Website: macys
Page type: customer-info-address
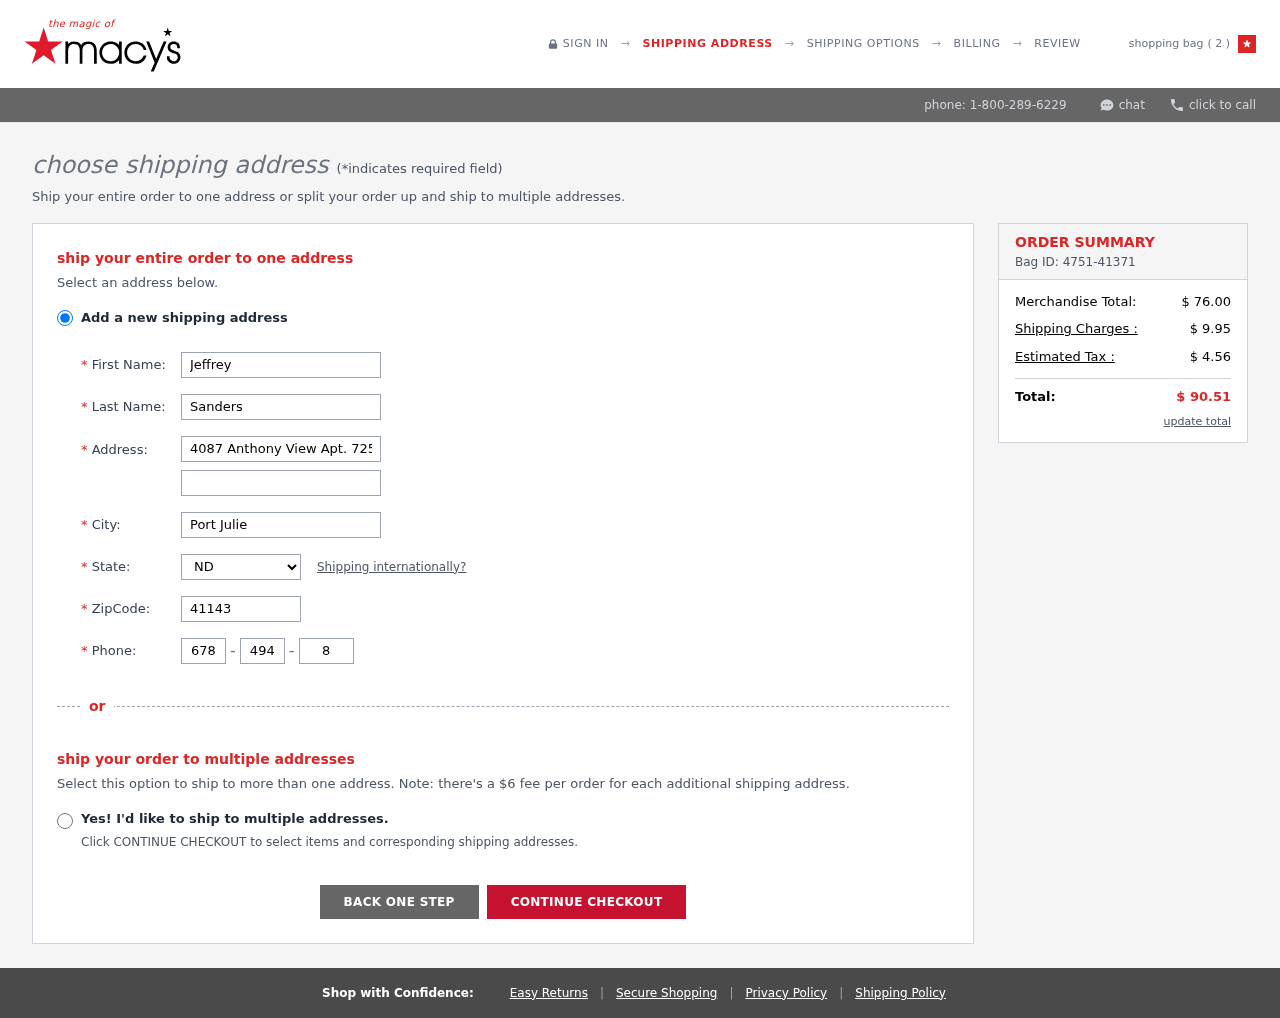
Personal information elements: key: PII_CITY
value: Port Julie
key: PII_FIRSTNAME
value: Jeffrey
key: PII_LASTNAME
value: Sanders
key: PII_PHONE_AREA
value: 678
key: PII_PHONE_PREFIX
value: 494
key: PII_PHONE_SUFFIX
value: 8142
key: PII_POSTCODE
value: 41143
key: PII_STATE_ABBR
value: ND
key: PII_STREET
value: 4087 Anthony View Apt. 725
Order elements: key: ORDER_NUM_ITEMS
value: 2
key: ORDER_ID
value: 4751-41371
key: ORDER_SUBTOTAL
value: $ 76.00
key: ORDER_SHIPPING_COST
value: $ 9.95
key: ORDER_TAX
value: $ 4.56
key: ORDER_TOTAL
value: $ 90.51